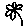
Label: flower